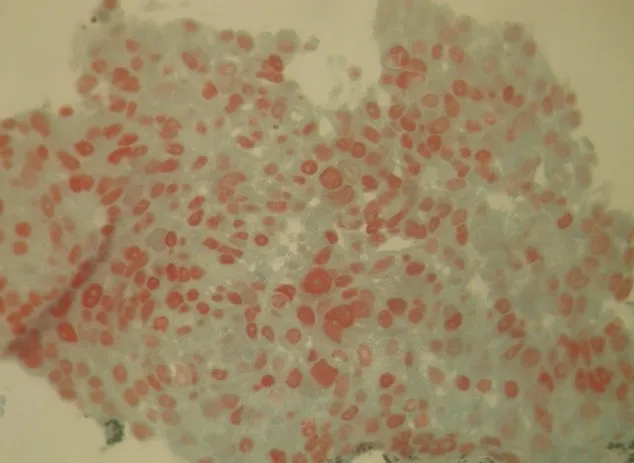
Biopsy of the peritoneal nodules shows positive staining TTF1 on immunohistochemistry.
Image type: pathology (immunostaining)